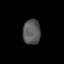
Tissue: lung
Cell type: Epithelial cells
Senescence score: 0.5968
Nuclear area (px): 432
Mean DAPI intensity: 89.41